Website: walmart
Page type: payment
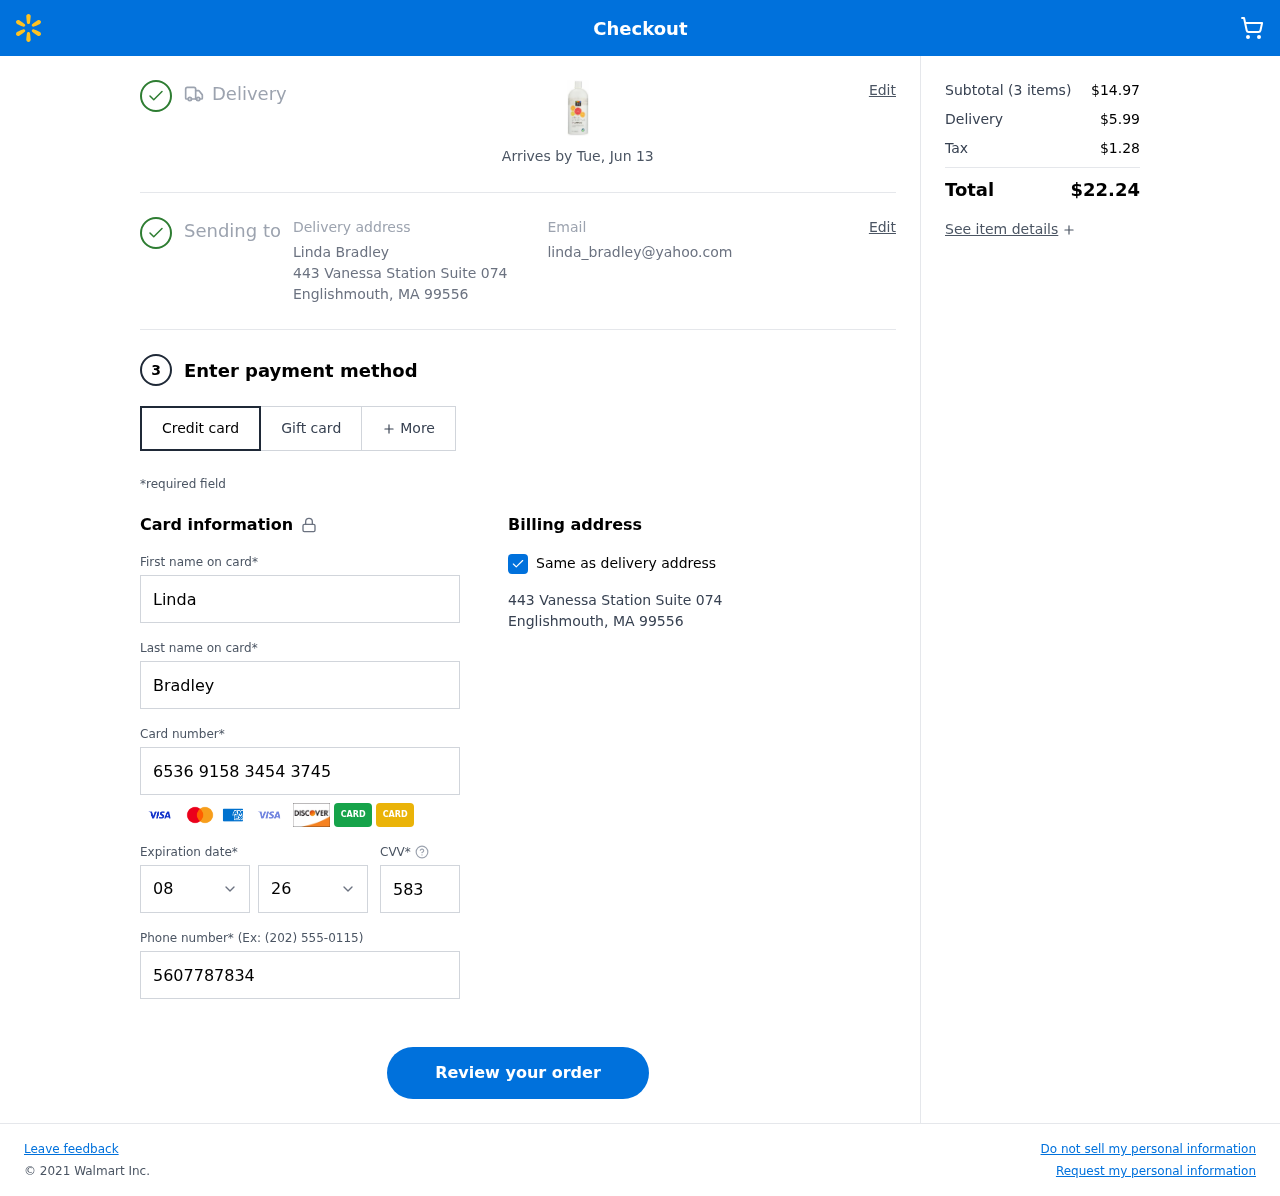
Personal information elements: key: PII_CARD_CVV
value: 583
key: PII_CARD_EXPIRY_MONTH
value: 08
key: PII_CARD_EXPIRY_YEAR
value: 26
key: PII_CARD_NUMBER
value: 6536 9158 3454 3745
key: PII_CITY
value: Englishmouth
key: PII_EMAIL
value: linda_bradley@yahoo.com
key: PII_FIRSTNAME
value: Linda
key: PII_FULLNAME
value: Linda Bradley
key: PII_LASTNAME
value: Bradley
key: PII_PHONE
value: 5607787834
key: PII_POSTCODE
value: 99556
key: PII_STATE_ABBR
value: MA
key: PII_STREET
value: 443 Vanessa Station Suite 074
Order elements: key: ORDER_DELIVERY_DATE
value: Arrives by Tue, Jun 13
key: ORDER_NUM_ITEMS
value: (3 items)
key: ORDER_SUBTOTAL
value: $14.97
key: ORDER_SHIPPING_COST
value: $5.99
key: ORDER_TAX
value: $1.28
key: ORDER_TOTAL
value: $22.24